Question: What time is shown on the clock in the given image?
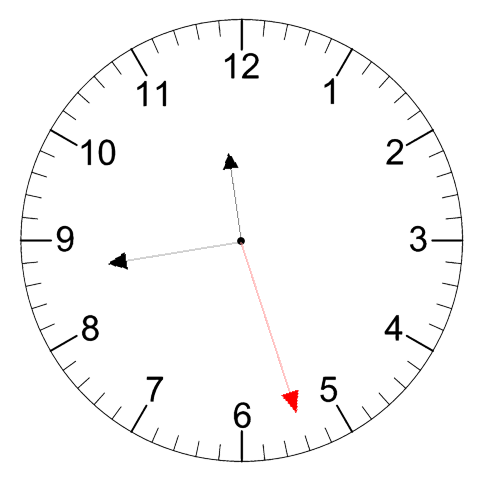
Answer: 11:43:27